Interaction volume radius: 10 \u00c5
Interaction volume height: 30 \u00c5
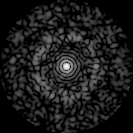
Disorder parameter: 0.8363